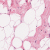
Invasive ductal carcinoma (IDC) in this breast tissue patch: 0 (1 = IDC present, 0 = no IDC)